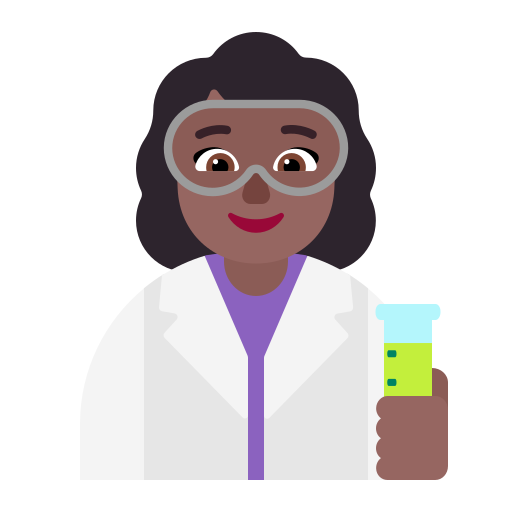
woman scientist flat  dark